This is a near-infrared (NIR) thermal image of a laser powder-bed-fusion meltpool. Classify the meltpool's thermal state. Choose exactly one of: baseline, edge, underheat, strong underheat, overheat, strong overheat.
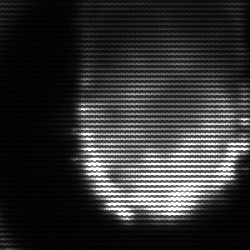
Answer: baseline